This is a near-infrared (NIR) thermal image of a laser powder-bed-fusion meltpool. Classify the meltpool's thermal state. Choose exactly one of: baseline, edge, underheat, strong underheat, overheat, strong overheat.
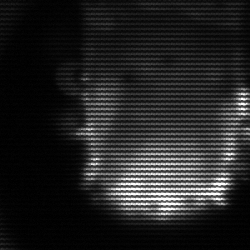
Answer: baseline